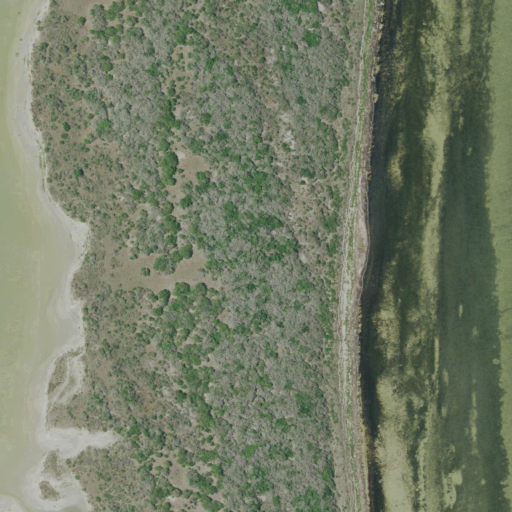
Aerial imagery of mountain in Texas named Potrero de los Caballos containing herbaceous wetlands, open water, shrub, grassland, barren land, woody wetlands, and mixed forest